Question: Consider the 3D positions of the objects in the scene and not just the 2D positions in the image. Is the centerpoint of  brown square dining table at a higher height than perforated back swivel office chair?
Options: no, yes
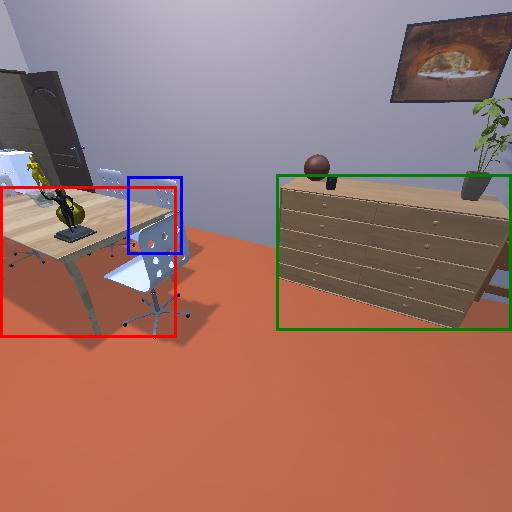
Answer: no